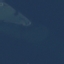
Land use / land cover: SeaLake